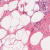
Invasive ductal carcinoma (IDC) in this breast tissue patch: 0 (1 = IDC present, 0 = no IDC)